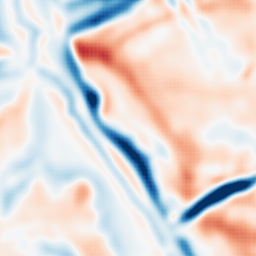
Category: multiscale
Decomposition family: dog
Decomposition parameters: sigma_low: 5
sigma_high: 5
Upsampling method: sinc_blackman
Upsampling parameters: scale: 2
kernel_size: 4
Upsampling scale: 2